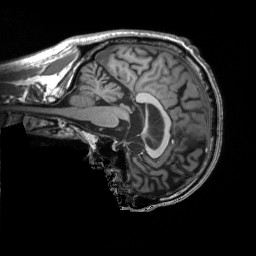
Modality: T1w
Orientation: sagittal
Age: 70
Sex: male
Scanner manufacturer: siemens
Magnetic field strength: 3 T
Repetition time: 2.5 s
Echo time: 0.00248 s